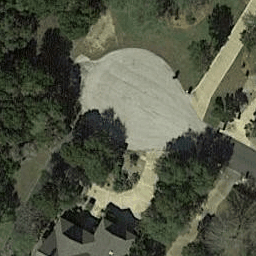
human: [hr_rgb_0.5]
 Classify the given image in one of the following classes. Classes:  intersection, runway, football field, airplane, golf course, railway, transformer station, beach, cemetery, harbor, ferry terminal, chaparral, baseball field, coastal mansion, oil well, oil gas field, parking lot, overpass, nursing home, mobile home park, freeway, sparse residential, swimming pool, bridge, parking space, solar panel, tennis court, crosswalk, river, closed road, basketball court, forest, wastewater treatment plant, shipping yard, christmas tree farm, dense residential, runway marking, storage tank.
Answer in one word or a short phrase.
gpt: closed road